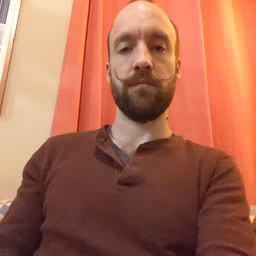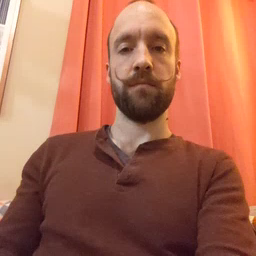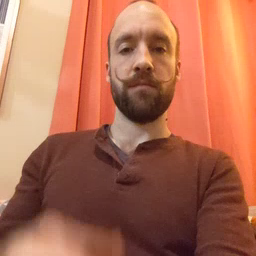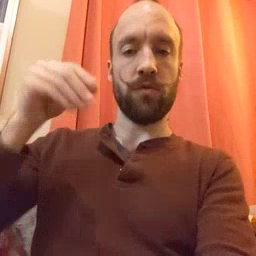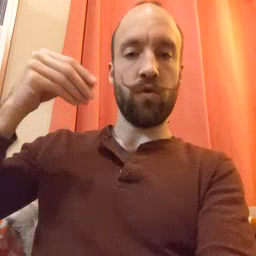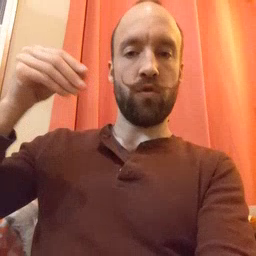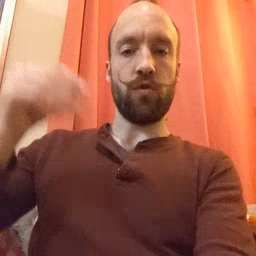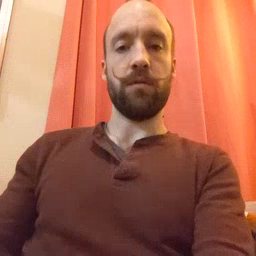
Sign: store